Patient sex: M
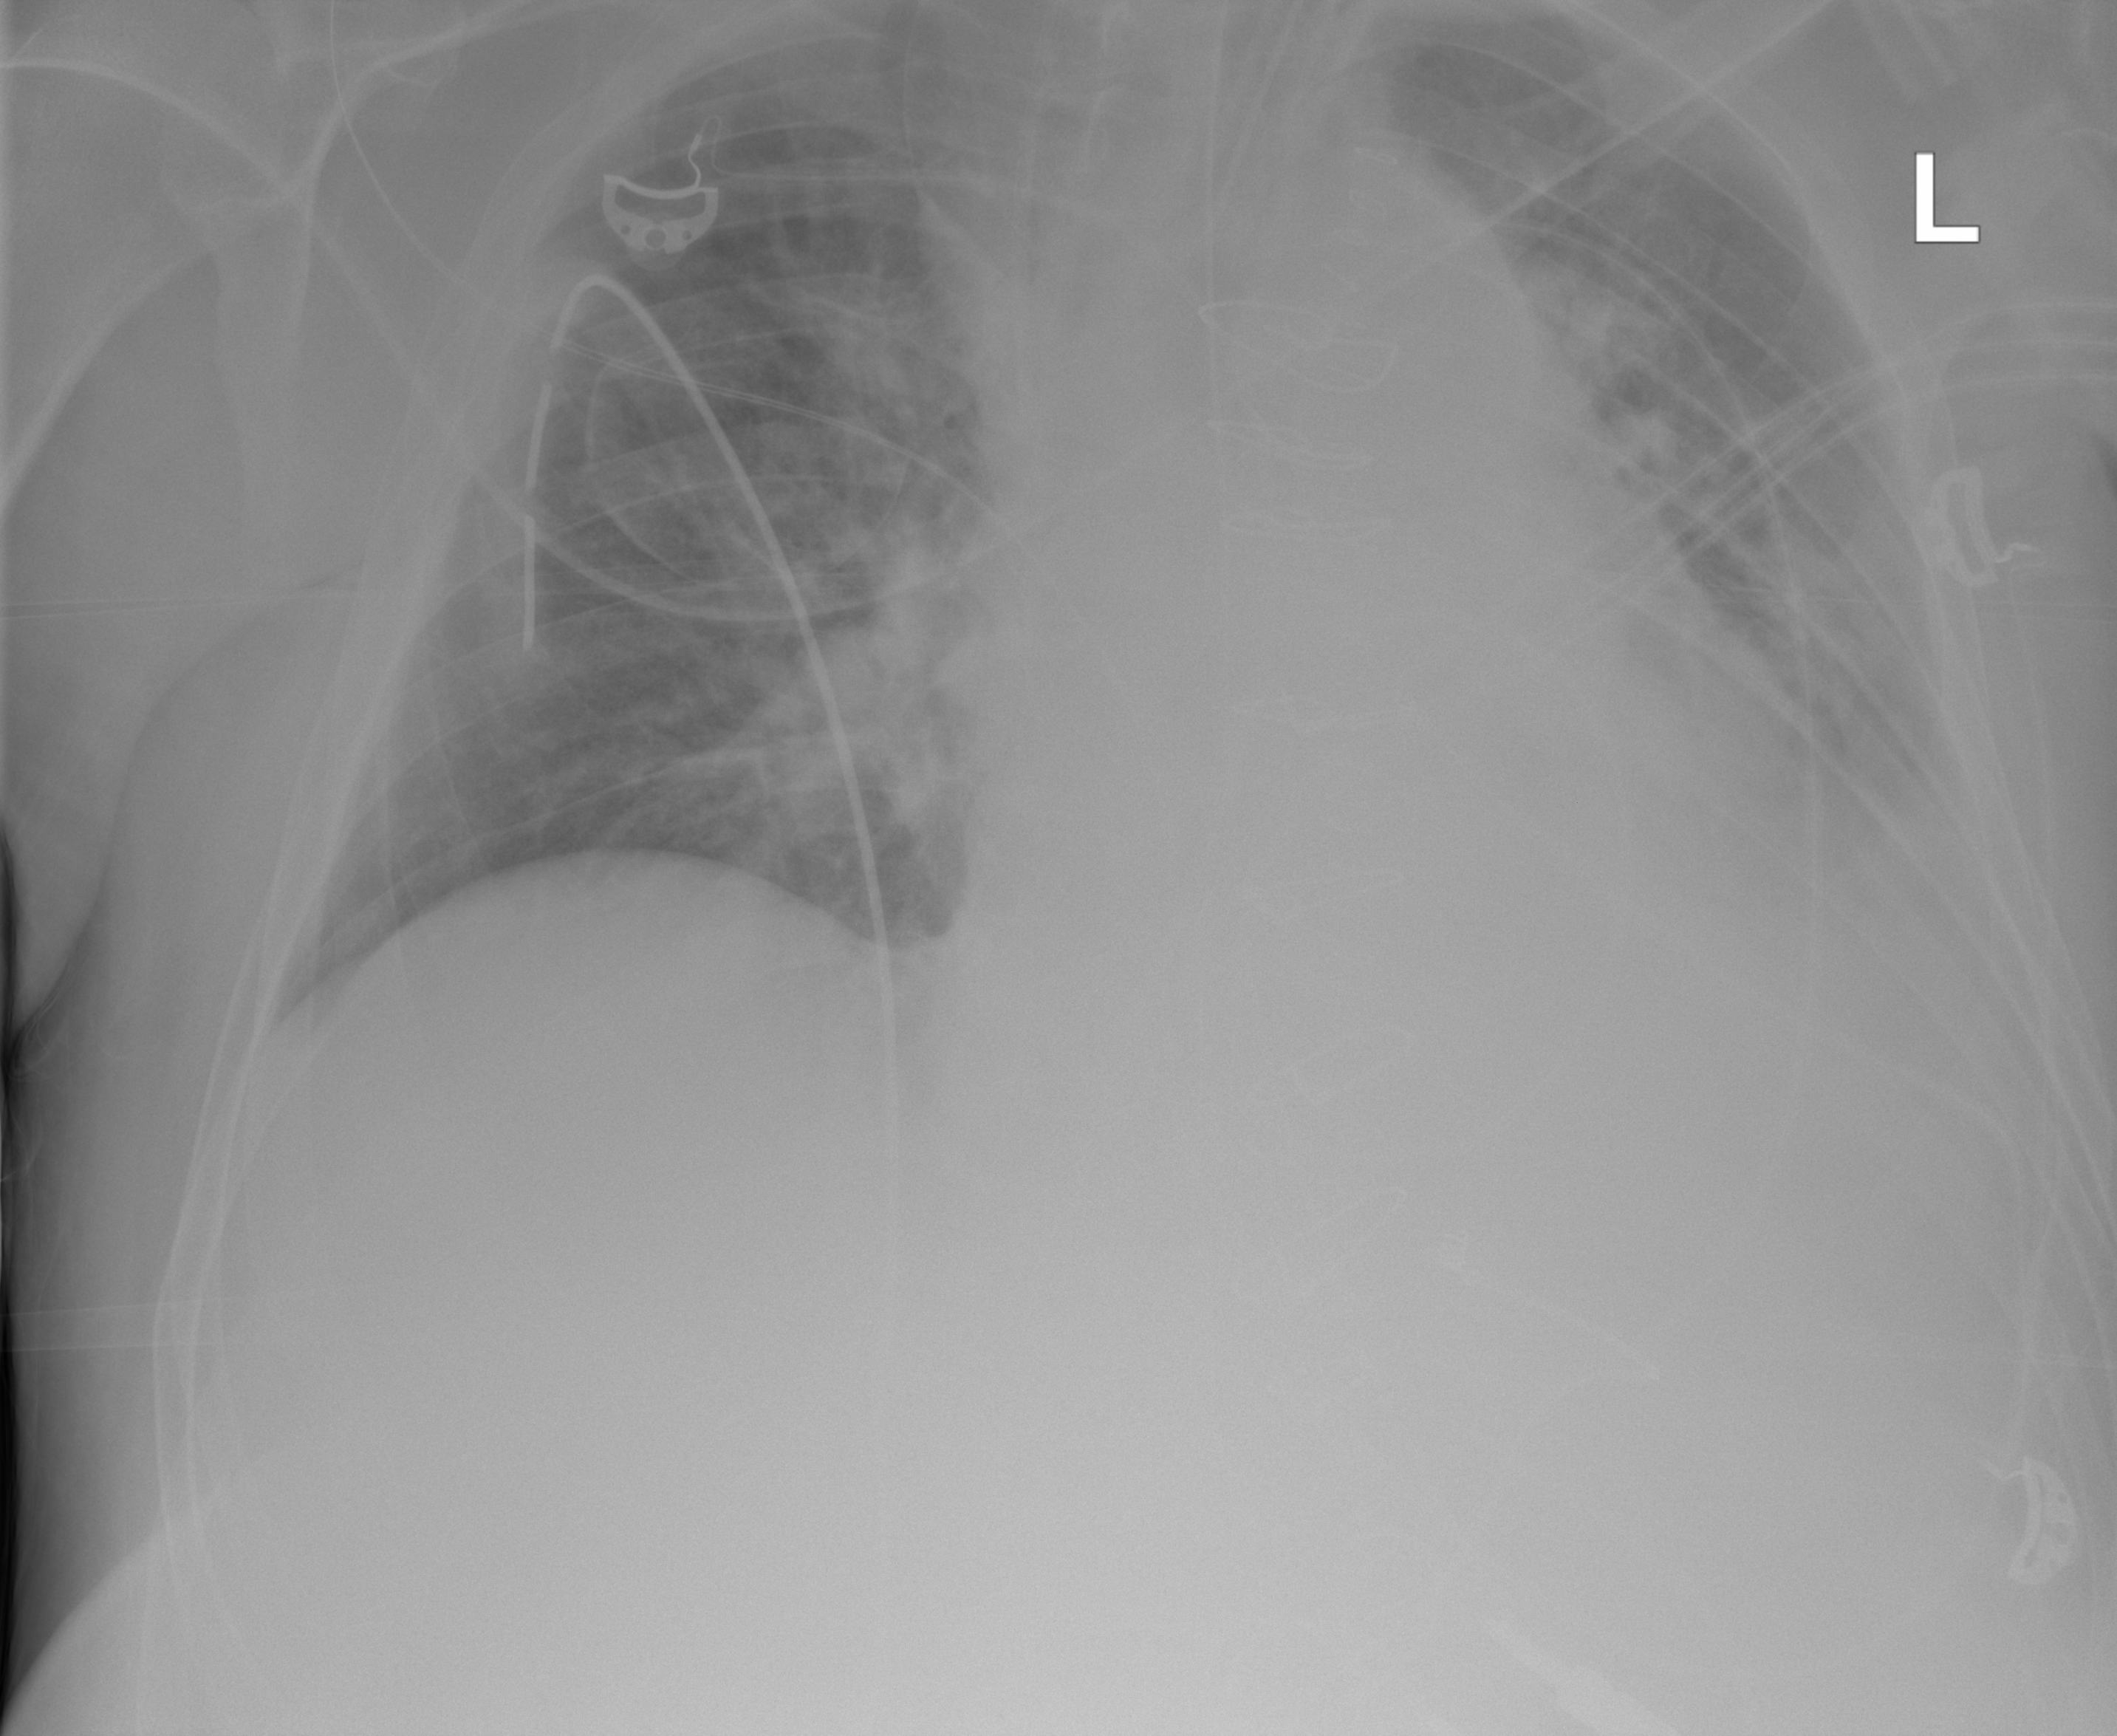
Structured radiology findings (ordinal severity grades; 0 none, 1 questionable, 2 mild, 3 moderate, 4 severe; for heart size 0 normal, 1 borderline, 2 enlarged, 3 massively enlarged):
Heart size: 2
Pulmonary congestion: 2
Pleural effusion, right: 0
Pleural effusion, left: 0
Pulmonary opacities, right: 2
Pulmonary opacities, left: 2
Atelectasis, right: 0
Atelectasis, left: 2